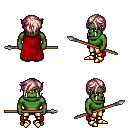
a pixel art fantasy rpg character, male body template, orc, green skin, red cape, gold greaves, white blonde pixie cut hairstyle, gold boots, spear, four views (front, back, left, right), 2x2 character sprite sheet, small pixel art, hard edges, no anti-aliasing